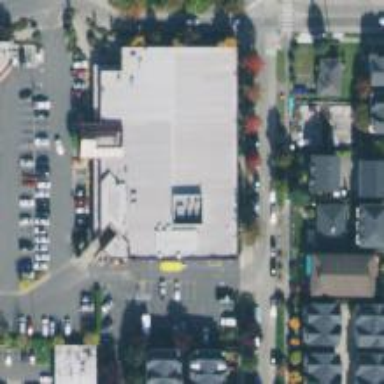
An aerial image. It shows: Retail building housing supermarket.